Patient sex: M
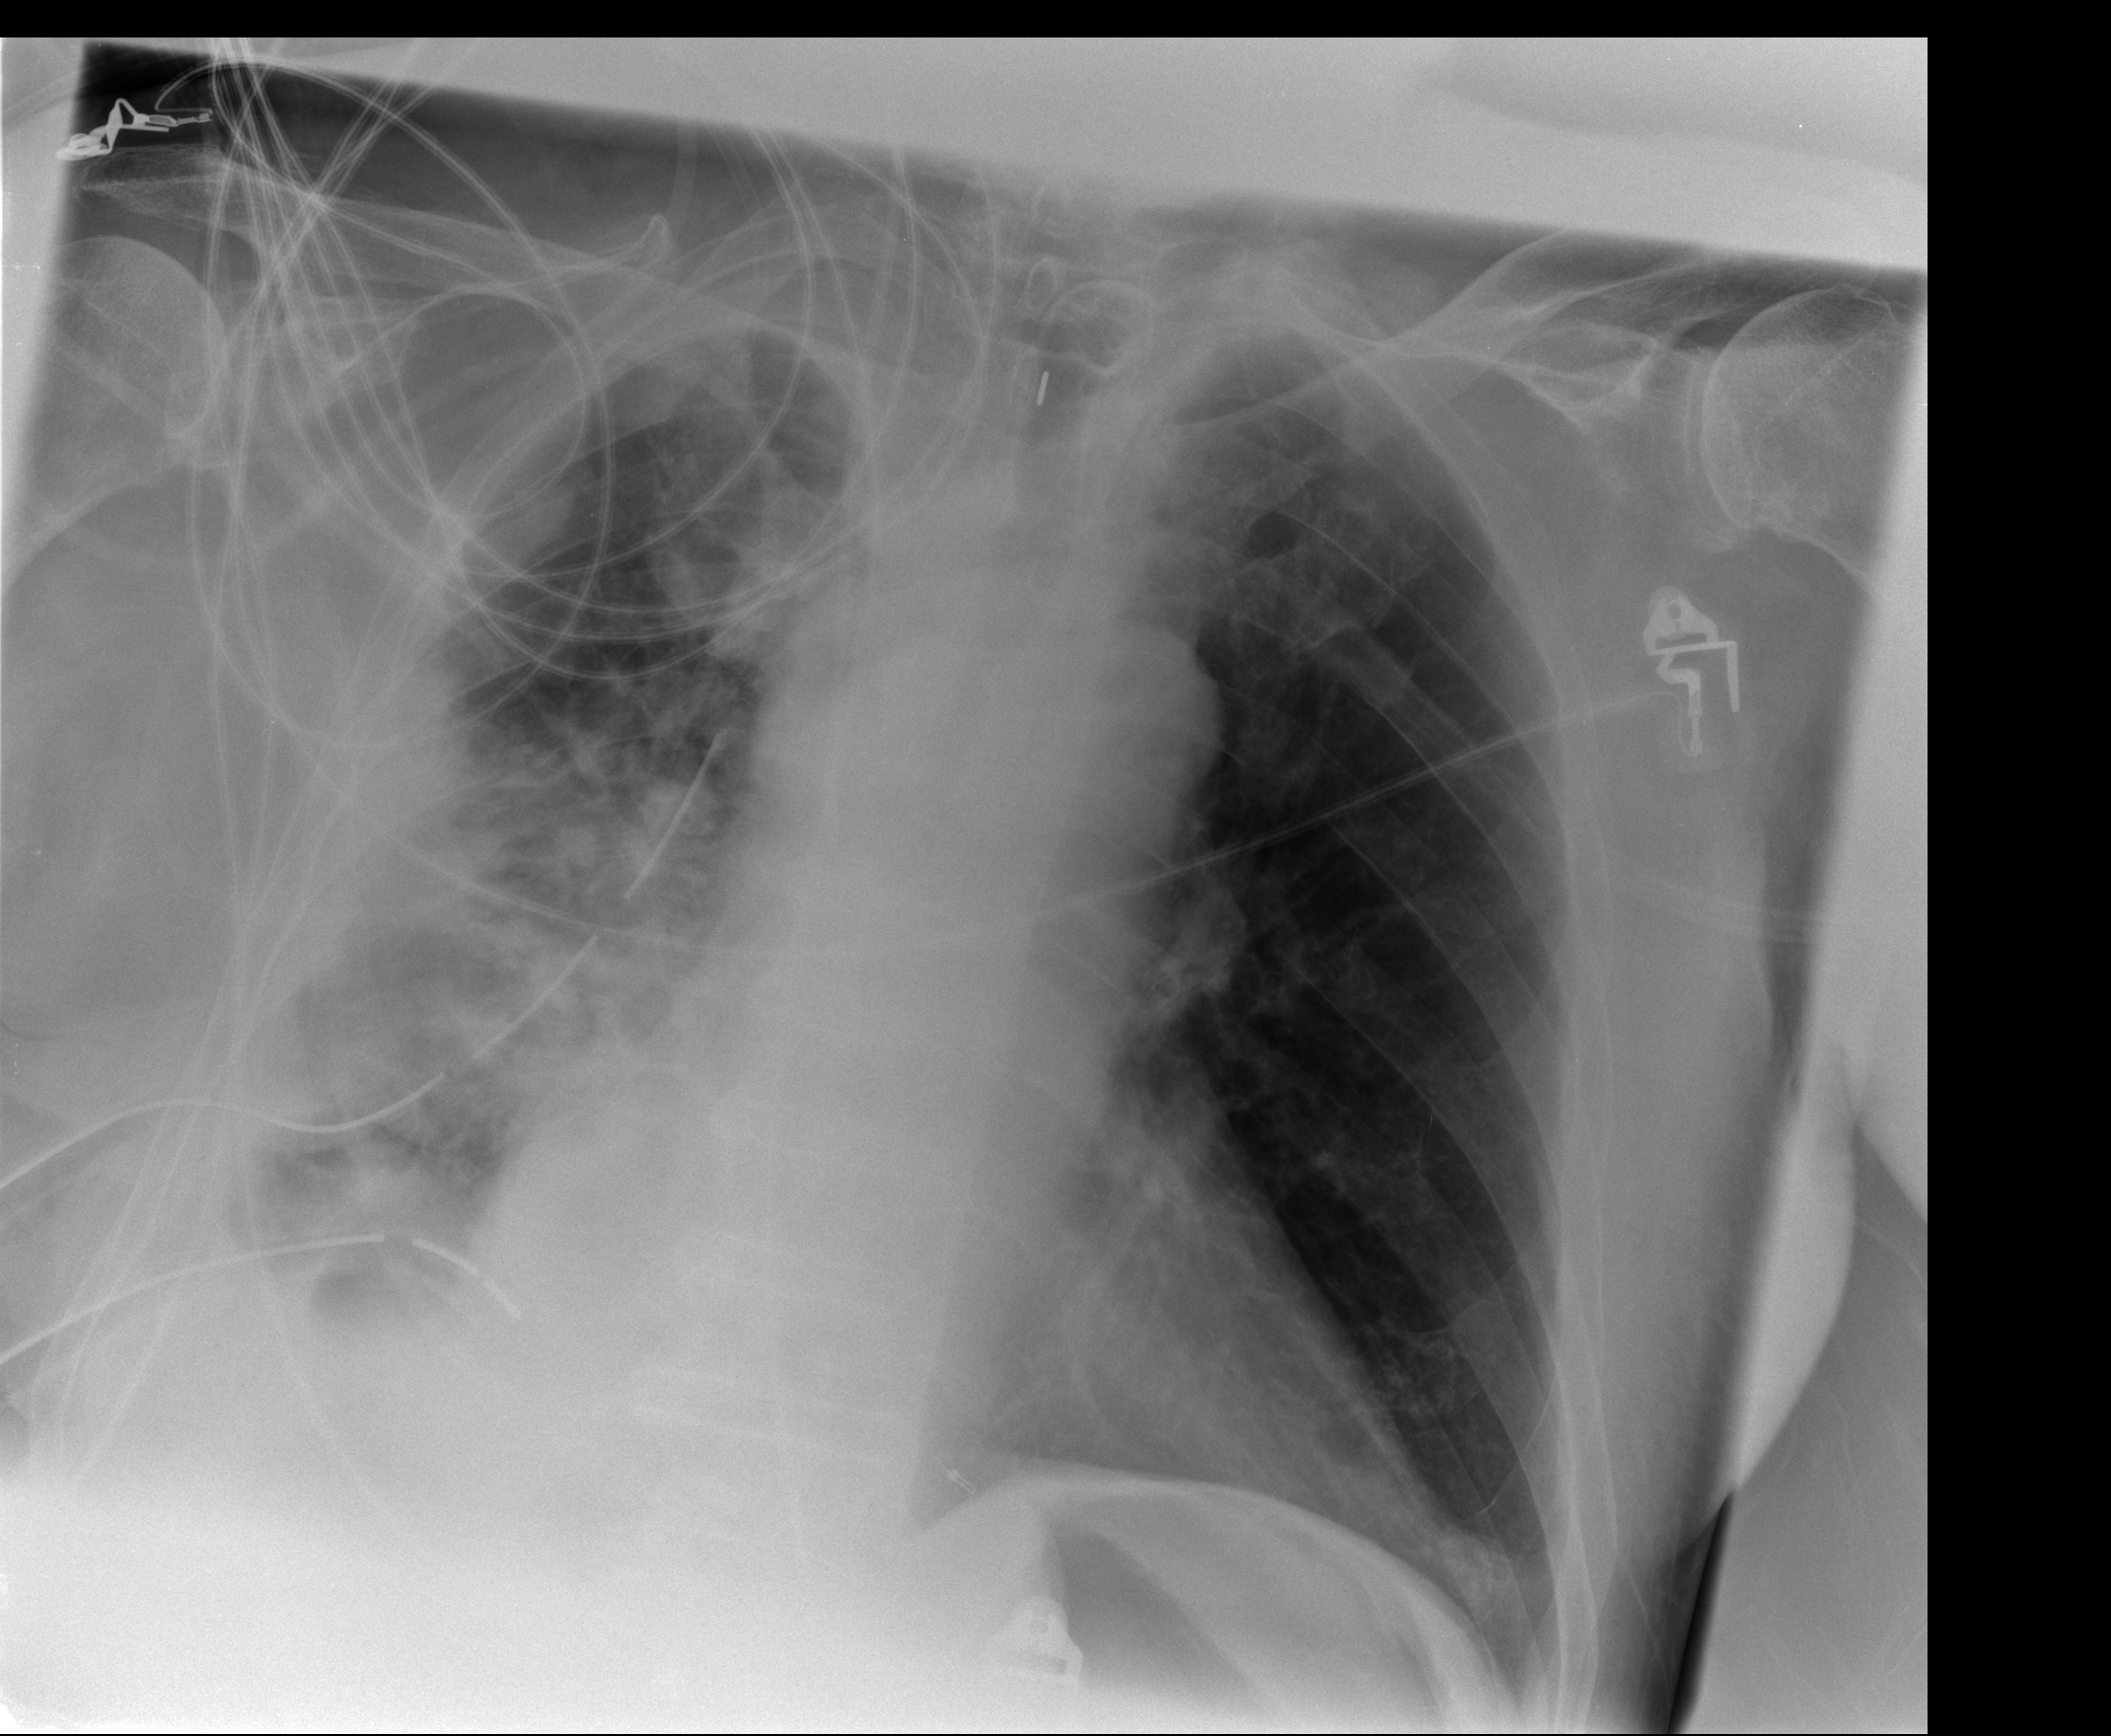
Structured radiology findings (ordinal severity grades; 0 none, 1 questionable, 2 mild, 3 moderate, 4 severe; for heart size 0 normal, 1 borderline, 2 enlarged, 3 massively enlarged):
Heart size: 2
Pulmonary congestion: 0
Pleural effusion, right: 2
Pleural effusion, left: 0
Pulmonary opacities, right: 3
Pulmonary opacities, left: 0
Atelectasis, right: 3
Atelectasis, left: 0